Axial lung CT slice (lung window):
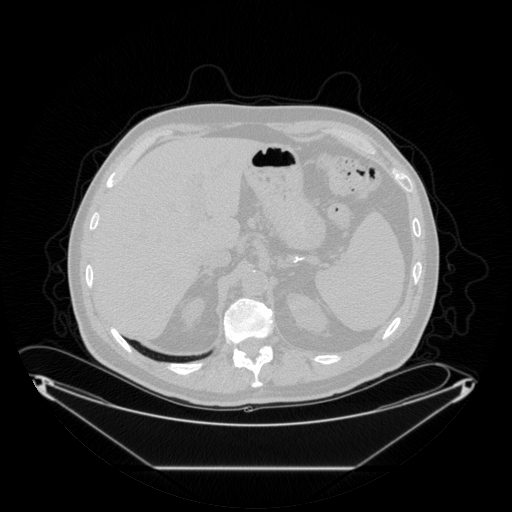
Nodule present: no